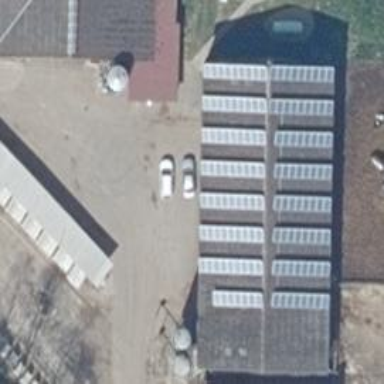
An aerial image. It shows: Solar photovoltaic panel generator producing electricity as small installation.